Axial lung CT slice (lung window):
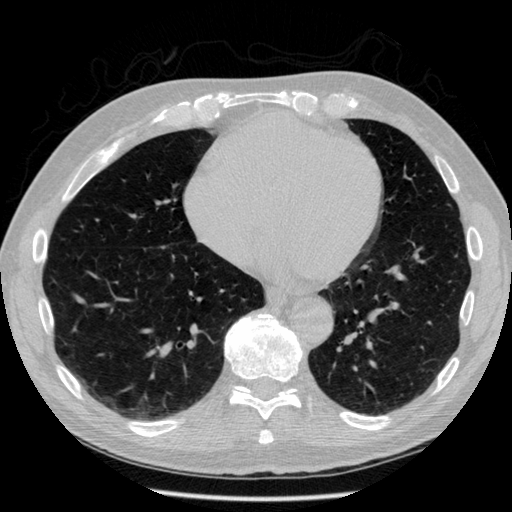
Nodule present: no